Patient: sex M, age 26
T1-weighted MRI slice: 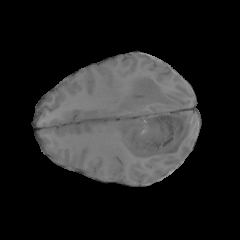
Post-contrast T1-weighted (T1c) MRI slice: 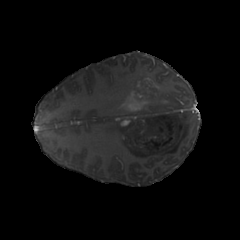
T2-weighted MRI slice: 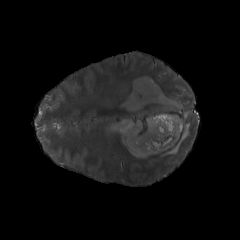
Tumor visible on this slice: yes
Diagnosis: Astrocytoma, IDH-mutant
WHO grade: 4